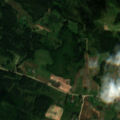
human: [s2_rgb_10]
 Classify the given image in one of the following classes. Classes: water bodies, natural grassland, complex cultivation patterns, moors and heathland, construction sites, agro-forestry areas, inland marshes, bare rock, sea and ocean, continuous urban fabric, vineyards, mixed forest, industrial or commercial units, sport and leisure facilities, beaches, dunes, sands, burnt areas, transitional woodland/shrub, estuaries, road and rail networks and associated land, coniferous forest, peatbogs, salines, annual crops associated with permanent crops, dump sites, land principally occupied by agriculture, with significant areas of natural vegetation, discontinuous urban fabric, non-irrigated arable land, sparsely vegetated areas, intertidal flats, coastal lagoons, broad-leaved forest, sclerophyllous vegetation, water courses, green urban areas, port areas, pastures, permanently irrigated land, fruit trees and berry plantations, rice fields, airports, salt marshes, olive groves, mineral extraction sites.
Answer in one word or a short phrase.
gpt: pastures, complex cultivation patterns, land principally occupied by agriculture, with significant areas of natural vegetation, mixed forest, transitional woodland/shrub